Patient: sex F, age 58
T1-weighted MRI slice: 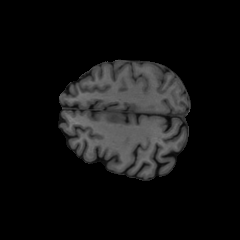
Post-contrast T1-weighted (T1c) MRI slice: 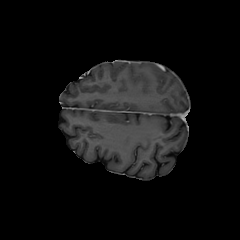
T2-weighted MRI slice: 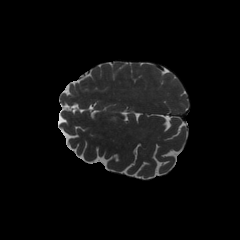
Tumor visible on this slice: yes
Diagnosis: Glioblastoma, IDH-wildtype
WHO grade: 4